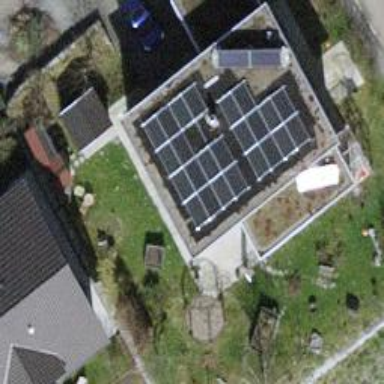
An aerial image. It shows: Solar power generator with photovoltaic panels.